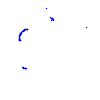
Particle: kaon